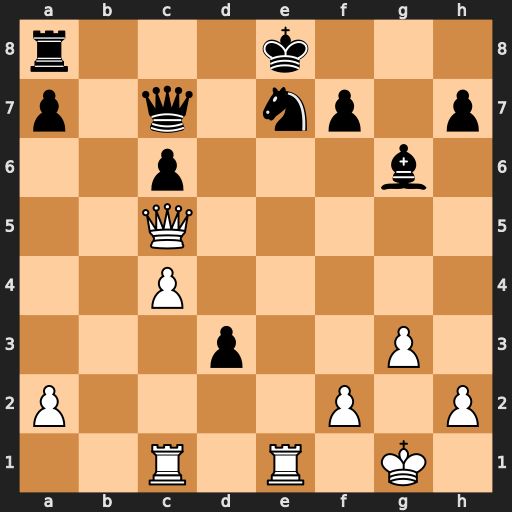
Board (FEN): r3k3/p1q1np1p/2p3b1/2Q5/2P5/3p2P1/P4P1P/2R1R1K1
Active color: w
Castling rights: q
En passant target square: -
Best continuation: Rxe7+ Qxe7 Qxc6+ Kf8 Qxa8+ Kg7 Qf3